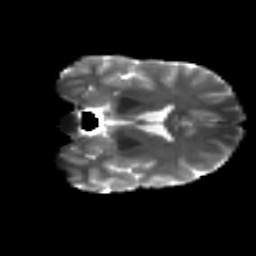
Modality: T2w
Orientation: coronal
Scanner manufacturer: siemens
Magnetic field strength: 3 T
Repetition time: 4.16 s
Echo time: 0.0806 s